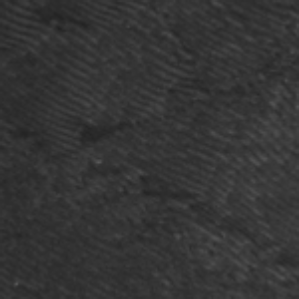
Label: frost